Question: I'm developing an app that requires sipphone .
add
'''
portSIPSDK = [[PortSIPSDK alloc] init]
'''
I will get 142 errors
> Apple Mach-O Linker Error.
Here are the errors i get:

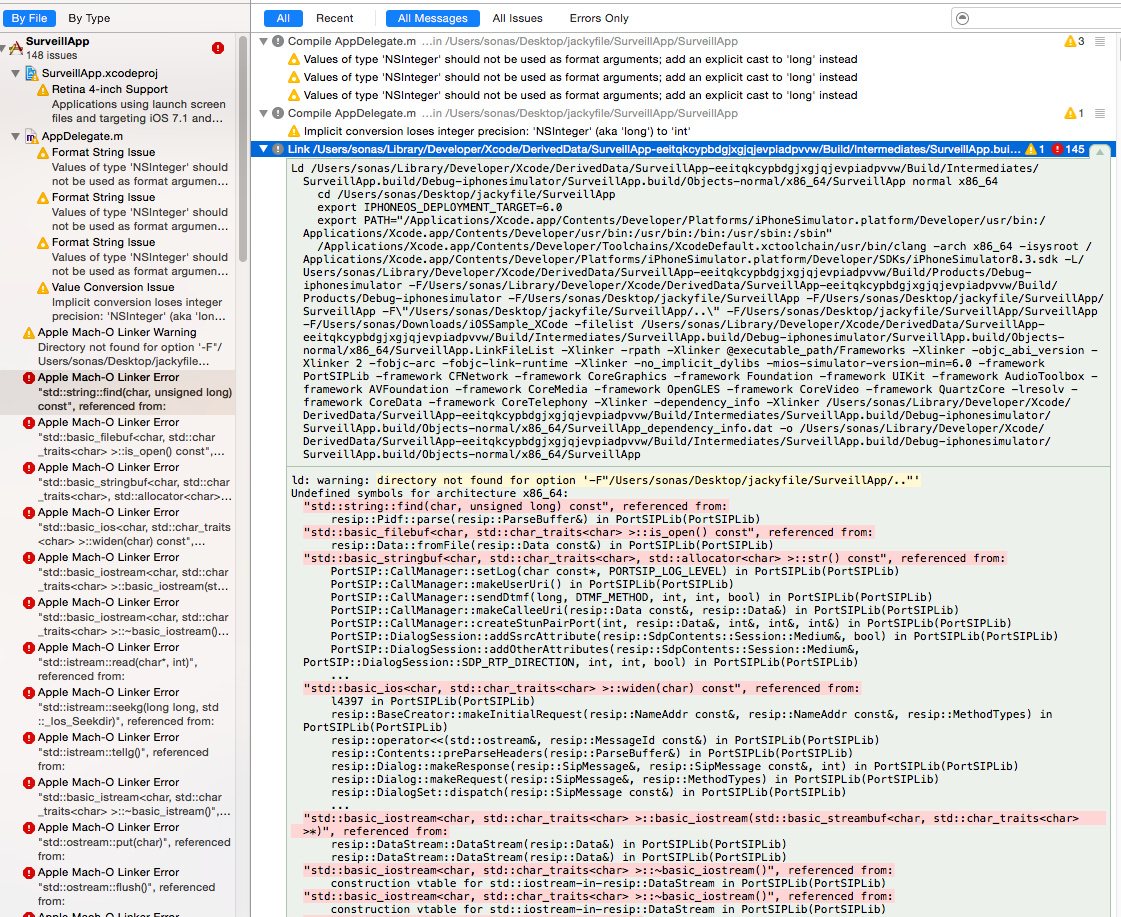
Answer: In your project go to Build Settings -> Search Paths. For the option remove any search paths that are different from your application folder path.
Then relink your frameworks into the project. Be sure to copy the items into the application directory. (Click the checkmark while adding the framework to your project).
Hope that helps.